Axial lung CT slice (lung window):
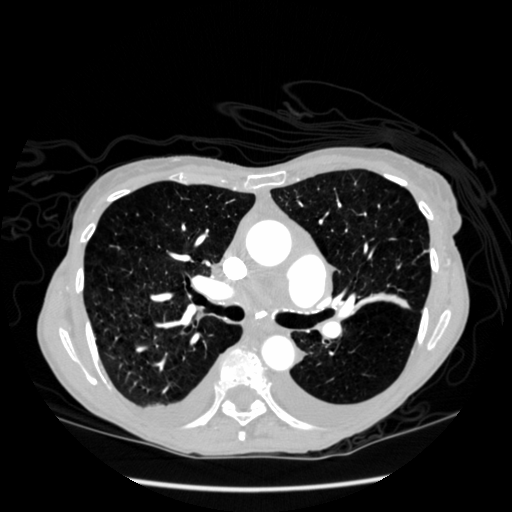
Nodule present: no